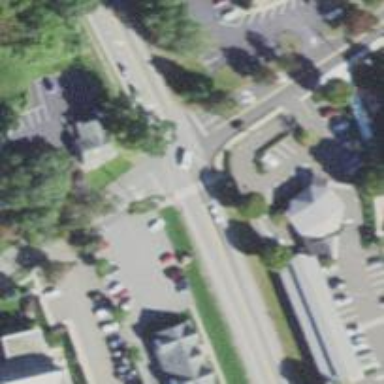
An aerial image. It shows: Marked crossing on footway.